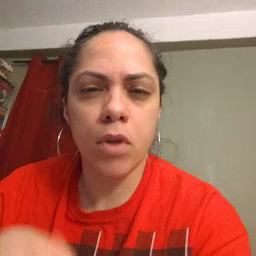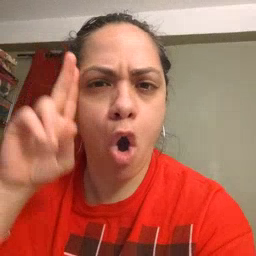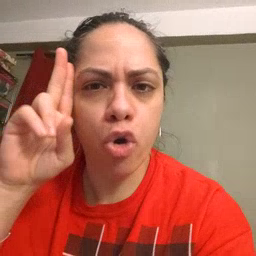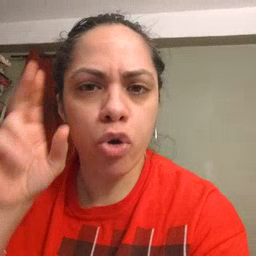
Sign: uncle